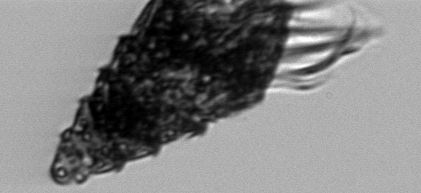
Label: Laboea_strobila